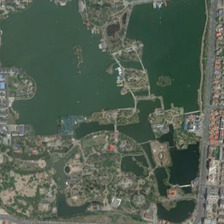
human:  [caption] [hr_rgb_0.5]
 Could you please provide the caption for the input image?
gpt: many green trees and a large pond are in a park near some buildings .

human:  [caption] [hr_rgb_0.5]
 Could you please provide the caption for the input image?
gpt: many green trees and a large pond are in a park near some buildings .

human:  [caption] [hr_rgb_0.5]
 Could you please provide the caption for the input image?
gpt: many green trees and a large pond are in a park near some buildings .

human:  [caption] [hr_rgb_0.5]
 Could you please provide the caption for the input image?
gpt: many green trees and a large pond are in a park near some buildings .

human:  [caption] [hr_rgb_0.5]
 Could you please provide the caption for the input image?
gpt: many green trees and a large pond are in a park near some buildings .